高一 · 组合几何学
(2020$\cdot$汕头校级三模）如图是一种圆内接六边形 $A B C D E F$, 其中 $B C=C D=D E=E F=F A$ 且 $A B$ $\perp B C$. 则在圆内随机取一点, 则此点取自六边形 $A B C D E F$ 内的概率是

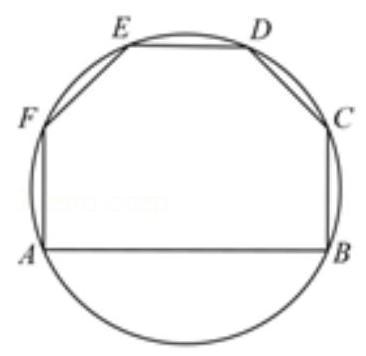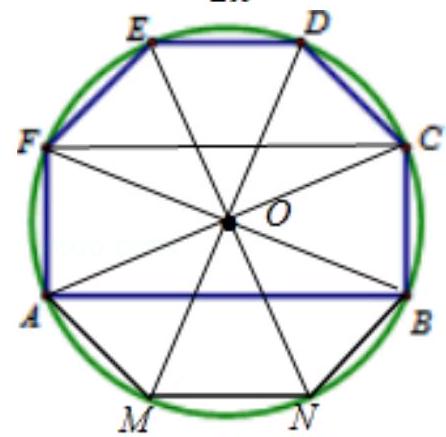
答案: $\frac{3 \sqrt{2}}{2 \pi}$.

解析: 解: 因为 $B C=C D=D E=E F=F A$ 且 $A B \perp B C$.

所以该图形是该圆的内接正六边形 $A M N B C D E F$ 的一部分.

易知, 以 $O$ 为顶点, 正八边形的各边为底边的八个等腰三角形全等.

且它们的腰长为圆的半径 $r$, 顶角为 $\frac{360^{\circ}}{8}=45^{\circ}$.

故每个小等腰三角形的面积为 $S=\frac{1}{2} r^{2} \sin 45^{\circ}=\frac{\sqrt{2}}{4} r^{2}$.

内接六边形 $A B C D E F$ 的面积为 $S_{\triangle O A F}+S_{\triangle O F E}+S_{\triangle O E D}+S_{\triangle O D C}+S_{\triangle O C B}+S_{\triangle O A B}$,

由正八边形的性质知：四边形 $A B C F$ 是矩形，且 $S_{\triangle O A B}=S_{\triangle O A E}$,

所以 $S$ 六边形 $A B C D E F=6 S_{\triangle O A E}=6 S=6 \times \frac{\sqrt{2}}{4} r^{2}=\frac{3 \sqrt{2} r^{2}}{2}$.

又 $S_{\text {圈 } 0}=\pi r^{2}$, 故所求概率为: $P=\frac{\frac{3 \sqrt{2} r^{2}}{2}}{\pi r^{2}}=\frac{3 \sqrt{2}}{2 \pi}$.

故答案为: $\frac{3 \sqrt{2}}{2 \pi}$.